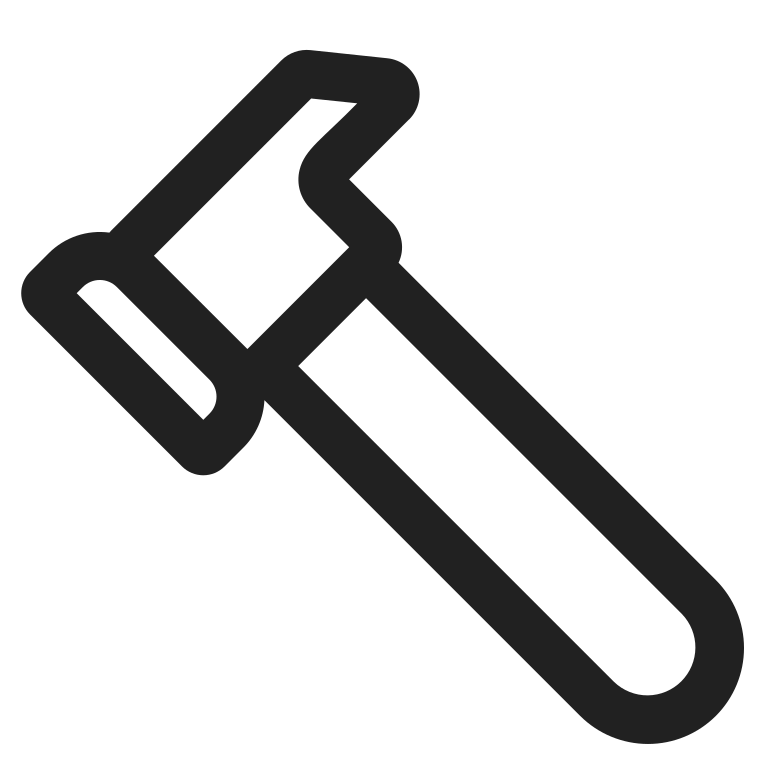
hammer high contrast